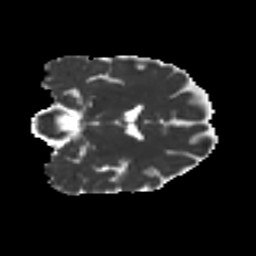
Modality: MD
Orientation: coronal
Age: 35
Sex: male
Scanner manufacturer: ge
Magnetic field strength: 3 T
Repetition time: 7.8 s
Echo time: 0.0606 s